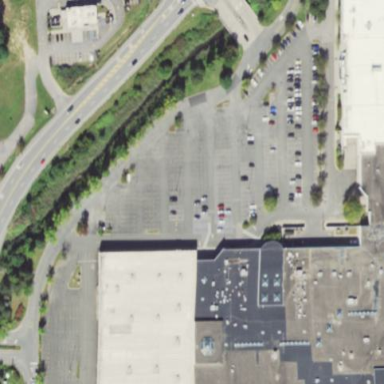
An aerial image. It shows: Parking area.